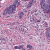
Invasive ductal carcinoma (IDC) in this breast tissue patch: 0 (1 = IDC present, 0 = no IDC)